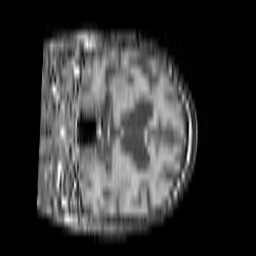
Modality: T1w
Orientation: coronal
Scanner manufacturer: philips
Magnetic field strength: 1.5 T
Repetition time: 0.1848 s
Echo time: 0.001833 s